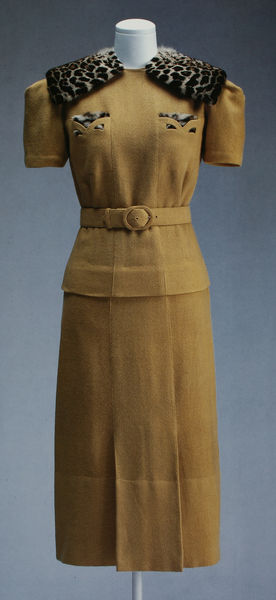
Titel: Tagesensemble
Künstler: Callot Soeurs
Standort: Kyoto (Japan)
Institution: Kyoto Costume Institute
Schlagwörter: blau, gelb, ocker, sand, braun, brust, kleid, gürtel, beige, rock, bluse, falten, kragen, pelz, kostüm, schulter, fell, taille, foto, bleistift, schulterklappen, tasche, kurz, stange, taschen, leopard, ärmellos, gürtelschnalle, safari, mjuster